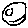
Label: smiley face